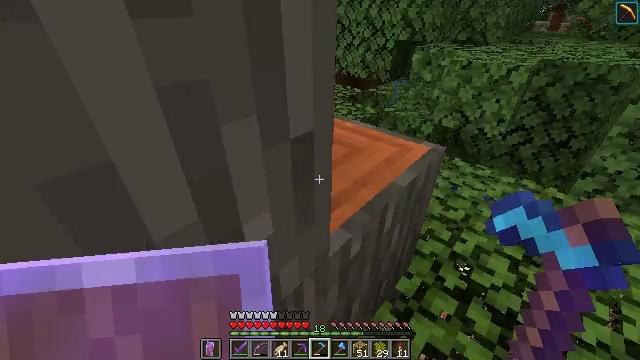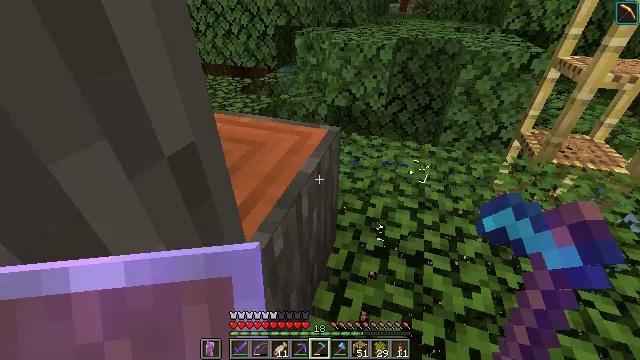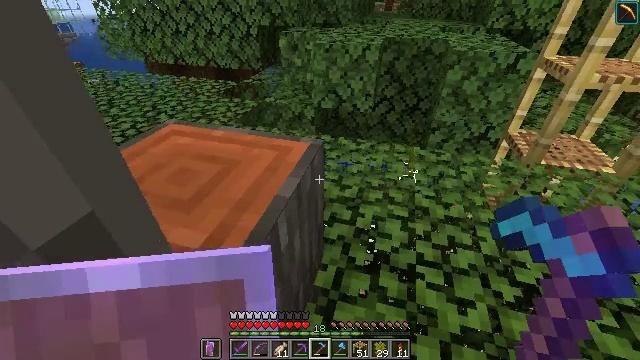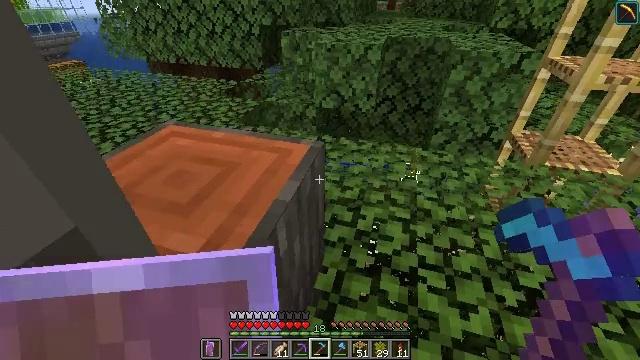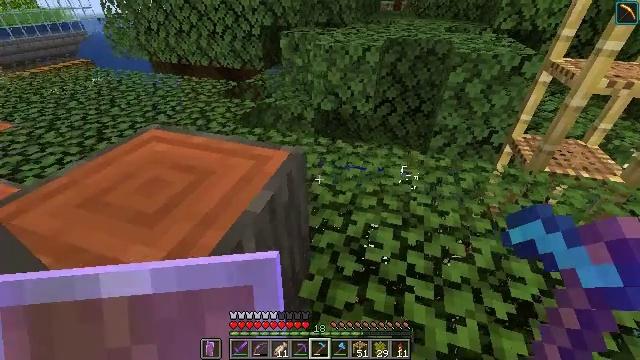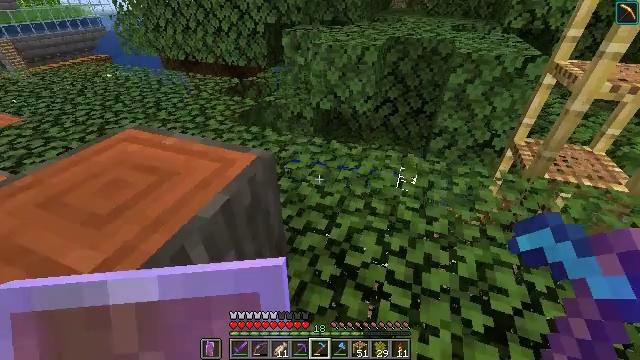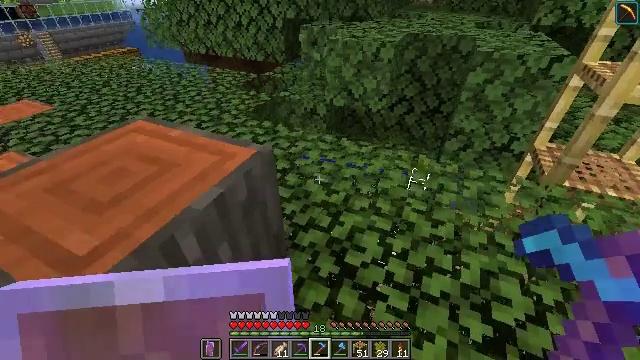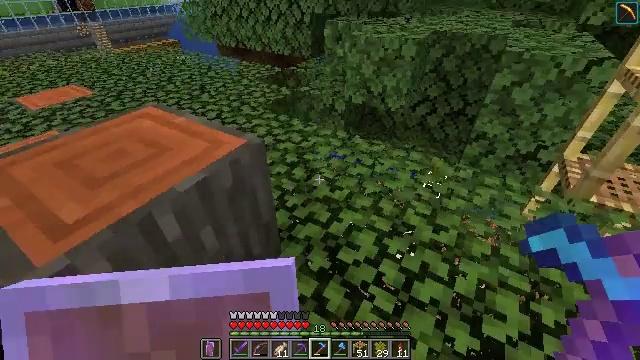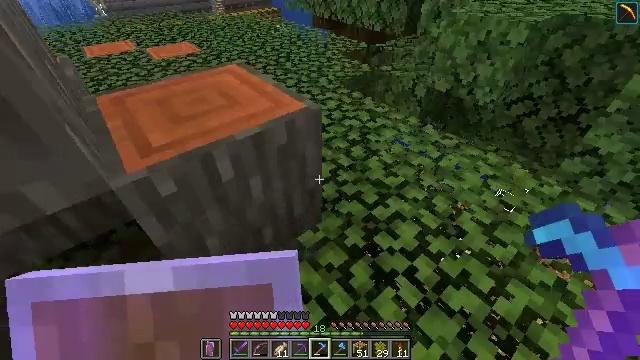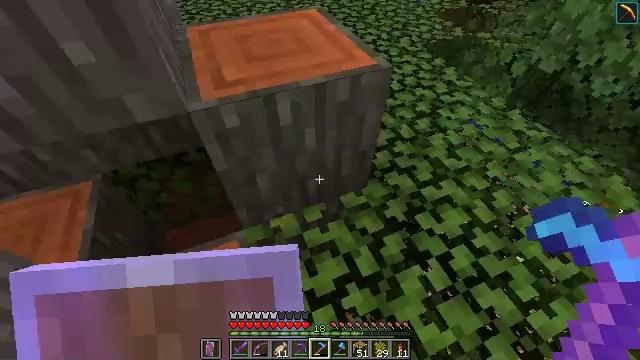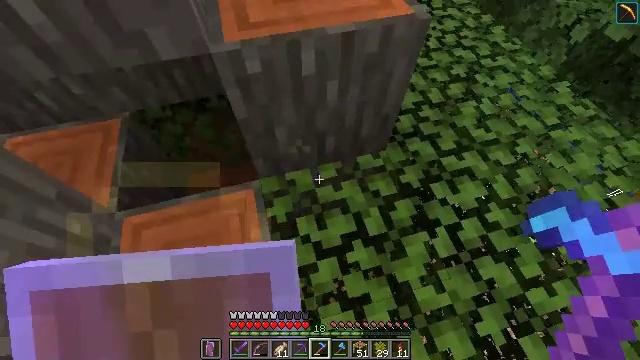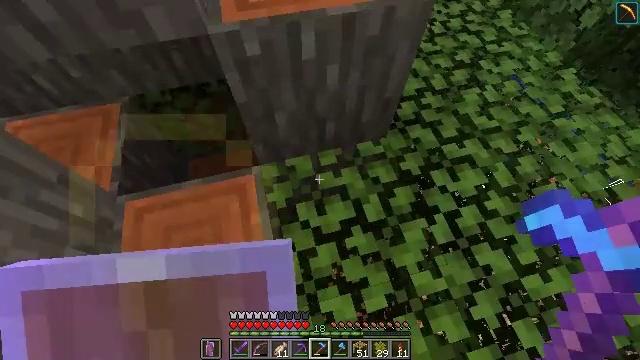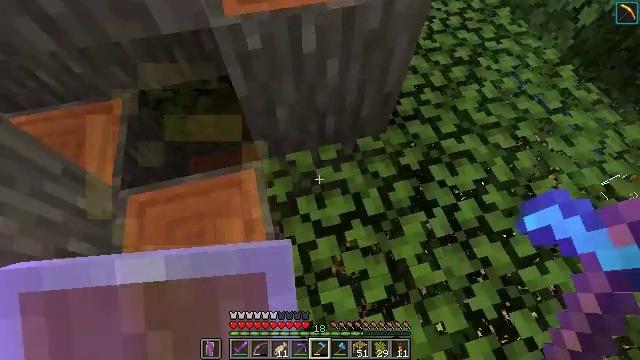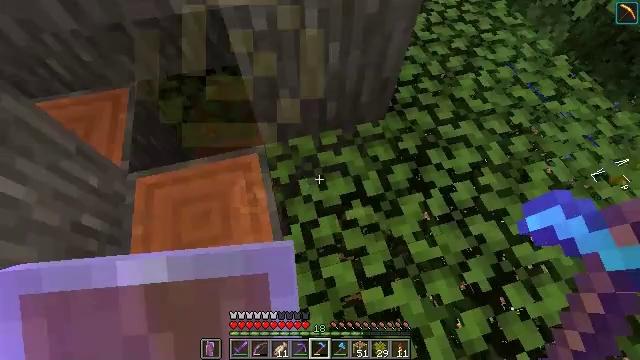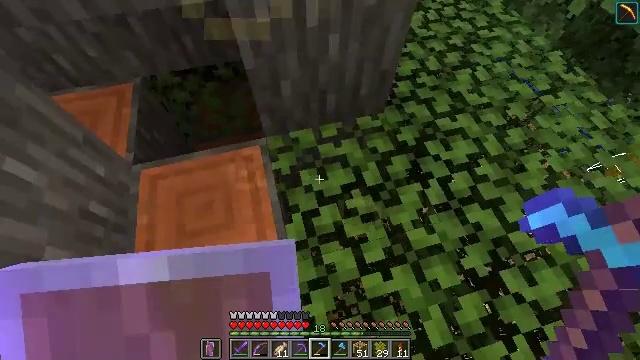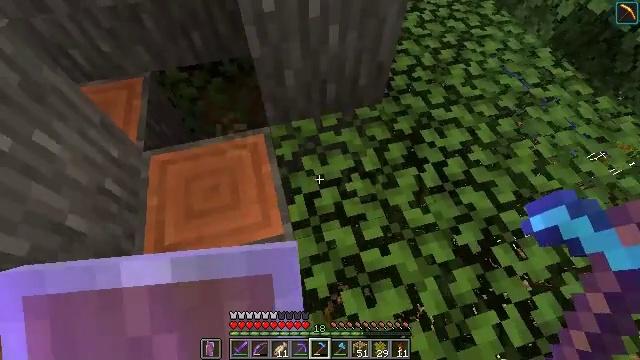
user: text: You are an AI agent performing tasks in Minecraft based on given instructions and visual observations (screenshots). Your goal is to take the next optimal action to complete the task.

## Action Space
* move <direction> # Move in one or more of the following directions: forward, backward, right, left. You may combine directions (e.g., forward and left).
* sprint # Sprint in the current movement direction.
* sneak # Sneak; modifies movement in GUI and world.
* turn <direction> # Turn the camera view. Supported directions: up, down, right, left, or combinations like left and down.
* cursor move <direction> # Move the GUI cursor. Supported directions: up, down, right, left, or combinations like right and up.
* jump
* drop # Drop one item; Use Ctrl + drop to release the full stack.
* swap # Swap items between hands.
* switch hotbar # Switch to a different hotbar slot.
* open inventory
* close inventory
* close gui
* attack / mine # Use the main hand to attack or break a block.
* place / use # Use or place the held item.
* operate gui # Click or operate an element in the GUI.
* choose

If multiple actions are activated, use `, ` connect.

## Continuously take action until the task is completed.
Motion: motion action
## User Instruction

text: Break the acacia leaves to collect them.
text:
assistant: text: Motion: move forward, turn right and down
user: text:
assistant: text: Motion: turn right
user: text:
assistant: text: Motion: move right
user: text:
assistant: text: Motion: move right, turn left
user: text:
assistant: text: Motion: move right, turn left
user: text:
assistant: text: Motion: move right, turn left
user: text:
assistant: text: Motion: turn left
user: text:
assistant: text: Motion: turn left and down
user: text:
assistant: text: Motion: turn left and down
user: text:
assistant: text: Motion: turn left and down
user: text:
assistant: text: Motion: turn down
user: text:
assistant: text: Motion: move back
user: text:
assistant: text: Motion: move back
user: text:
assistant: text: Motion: move back
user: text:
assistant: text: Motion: move back, turn up
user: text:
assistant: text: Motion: move left, turn up
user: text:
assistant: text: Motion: move left, turn left and up
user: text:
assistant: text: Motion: move left
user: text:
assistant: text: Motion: turn right and up
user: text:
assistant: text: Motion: turn right and up
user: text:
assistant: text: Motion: turn right and up
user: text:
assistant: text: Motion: turn right and up
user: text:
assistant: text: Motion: turn right
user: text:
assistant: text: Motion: turn right
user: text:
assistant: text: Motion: no_op
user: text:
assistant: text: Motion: attack / mine
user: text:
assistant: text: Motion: attack / mine
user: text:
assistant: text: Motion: no_op
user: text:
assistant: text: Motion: no_op
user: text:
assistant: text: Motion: no_op